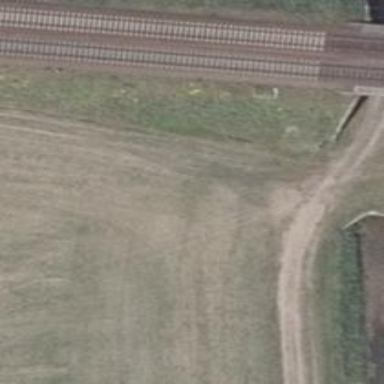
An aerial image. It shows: Track with grade 4 tracktype.